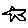
Label: star